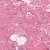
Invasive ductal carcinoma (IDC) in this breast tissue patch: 0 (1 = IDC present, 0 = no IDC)